Aerial crown-view tile of a tropical tree (Barro Colorado Island, Panama), acquired 20241216:
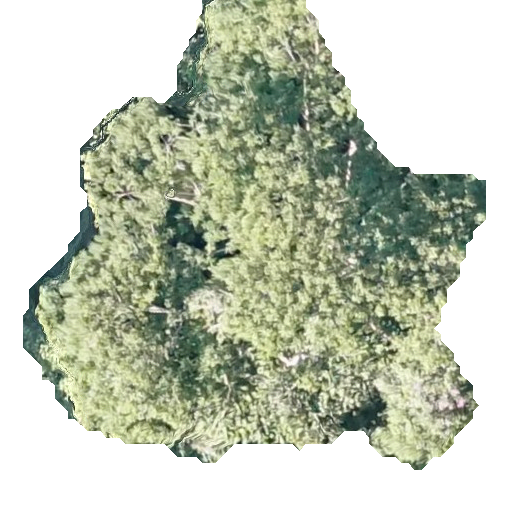
Species: Astronium graveolens
GBIF accepted scientific name: Astronium graveolens
Crown area: 213.255 m²